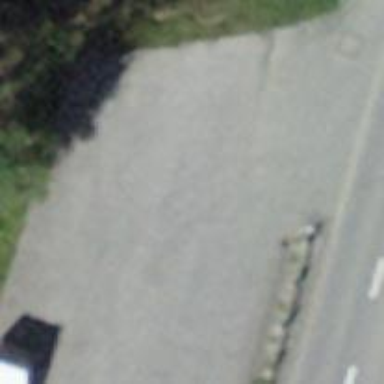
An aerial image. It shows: Asphalt parking aisle designated as service road.